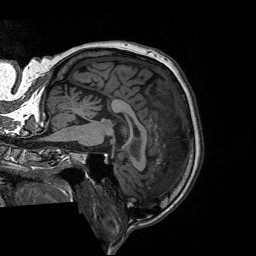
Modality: T1w
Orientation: sagittal
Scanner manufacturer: siemens
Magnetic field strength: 3 T
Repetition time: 2.3 s
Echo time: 0.00226 s